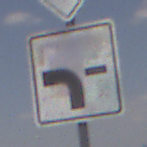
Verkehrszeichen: VerlaufVorfahrtsstrasse6
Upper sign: Vorfahrtsstrasse
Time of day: Midday
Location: Outdoor (Nature)
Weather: PartlyCloudy
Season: NotSpecified
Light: Natural